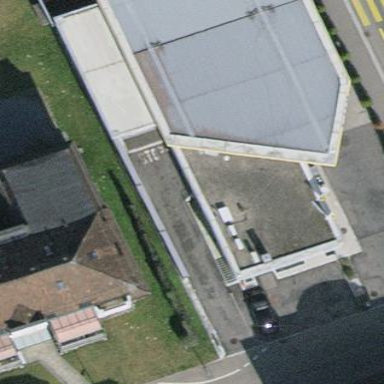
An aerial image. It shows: Retail building.